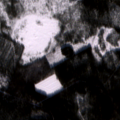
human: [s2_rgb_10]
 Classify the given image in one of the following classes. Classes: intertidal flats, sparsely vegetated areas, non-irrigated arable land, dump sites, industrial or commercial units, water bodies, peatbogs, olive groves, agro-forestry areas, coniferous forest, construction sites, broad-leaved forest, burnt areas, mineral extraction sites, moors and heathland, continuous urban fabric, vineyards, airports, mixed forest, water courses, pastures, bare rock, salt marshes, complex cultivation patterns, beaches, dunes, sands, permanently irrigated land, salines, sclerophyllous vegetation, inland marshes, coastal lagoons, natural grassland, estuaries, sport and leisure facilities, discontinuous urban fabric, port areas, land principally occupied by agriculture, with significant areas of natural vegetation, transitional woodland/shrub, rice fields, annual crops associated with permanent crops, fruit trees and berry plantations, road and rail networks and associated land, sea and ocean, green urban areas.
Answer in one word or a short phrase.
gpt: coniferous forest, mixed forest, transitional woodland/shrub